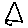
Label: triangle